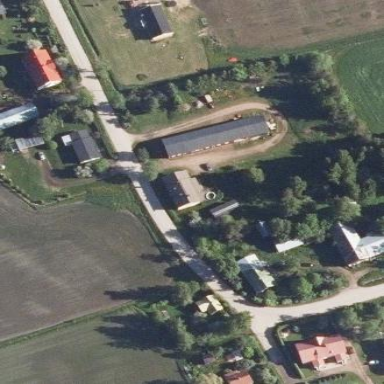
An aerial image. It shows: Farmyard area.